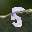
Label: 5